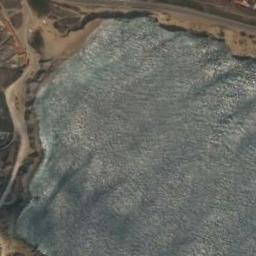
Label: beach